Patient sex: F
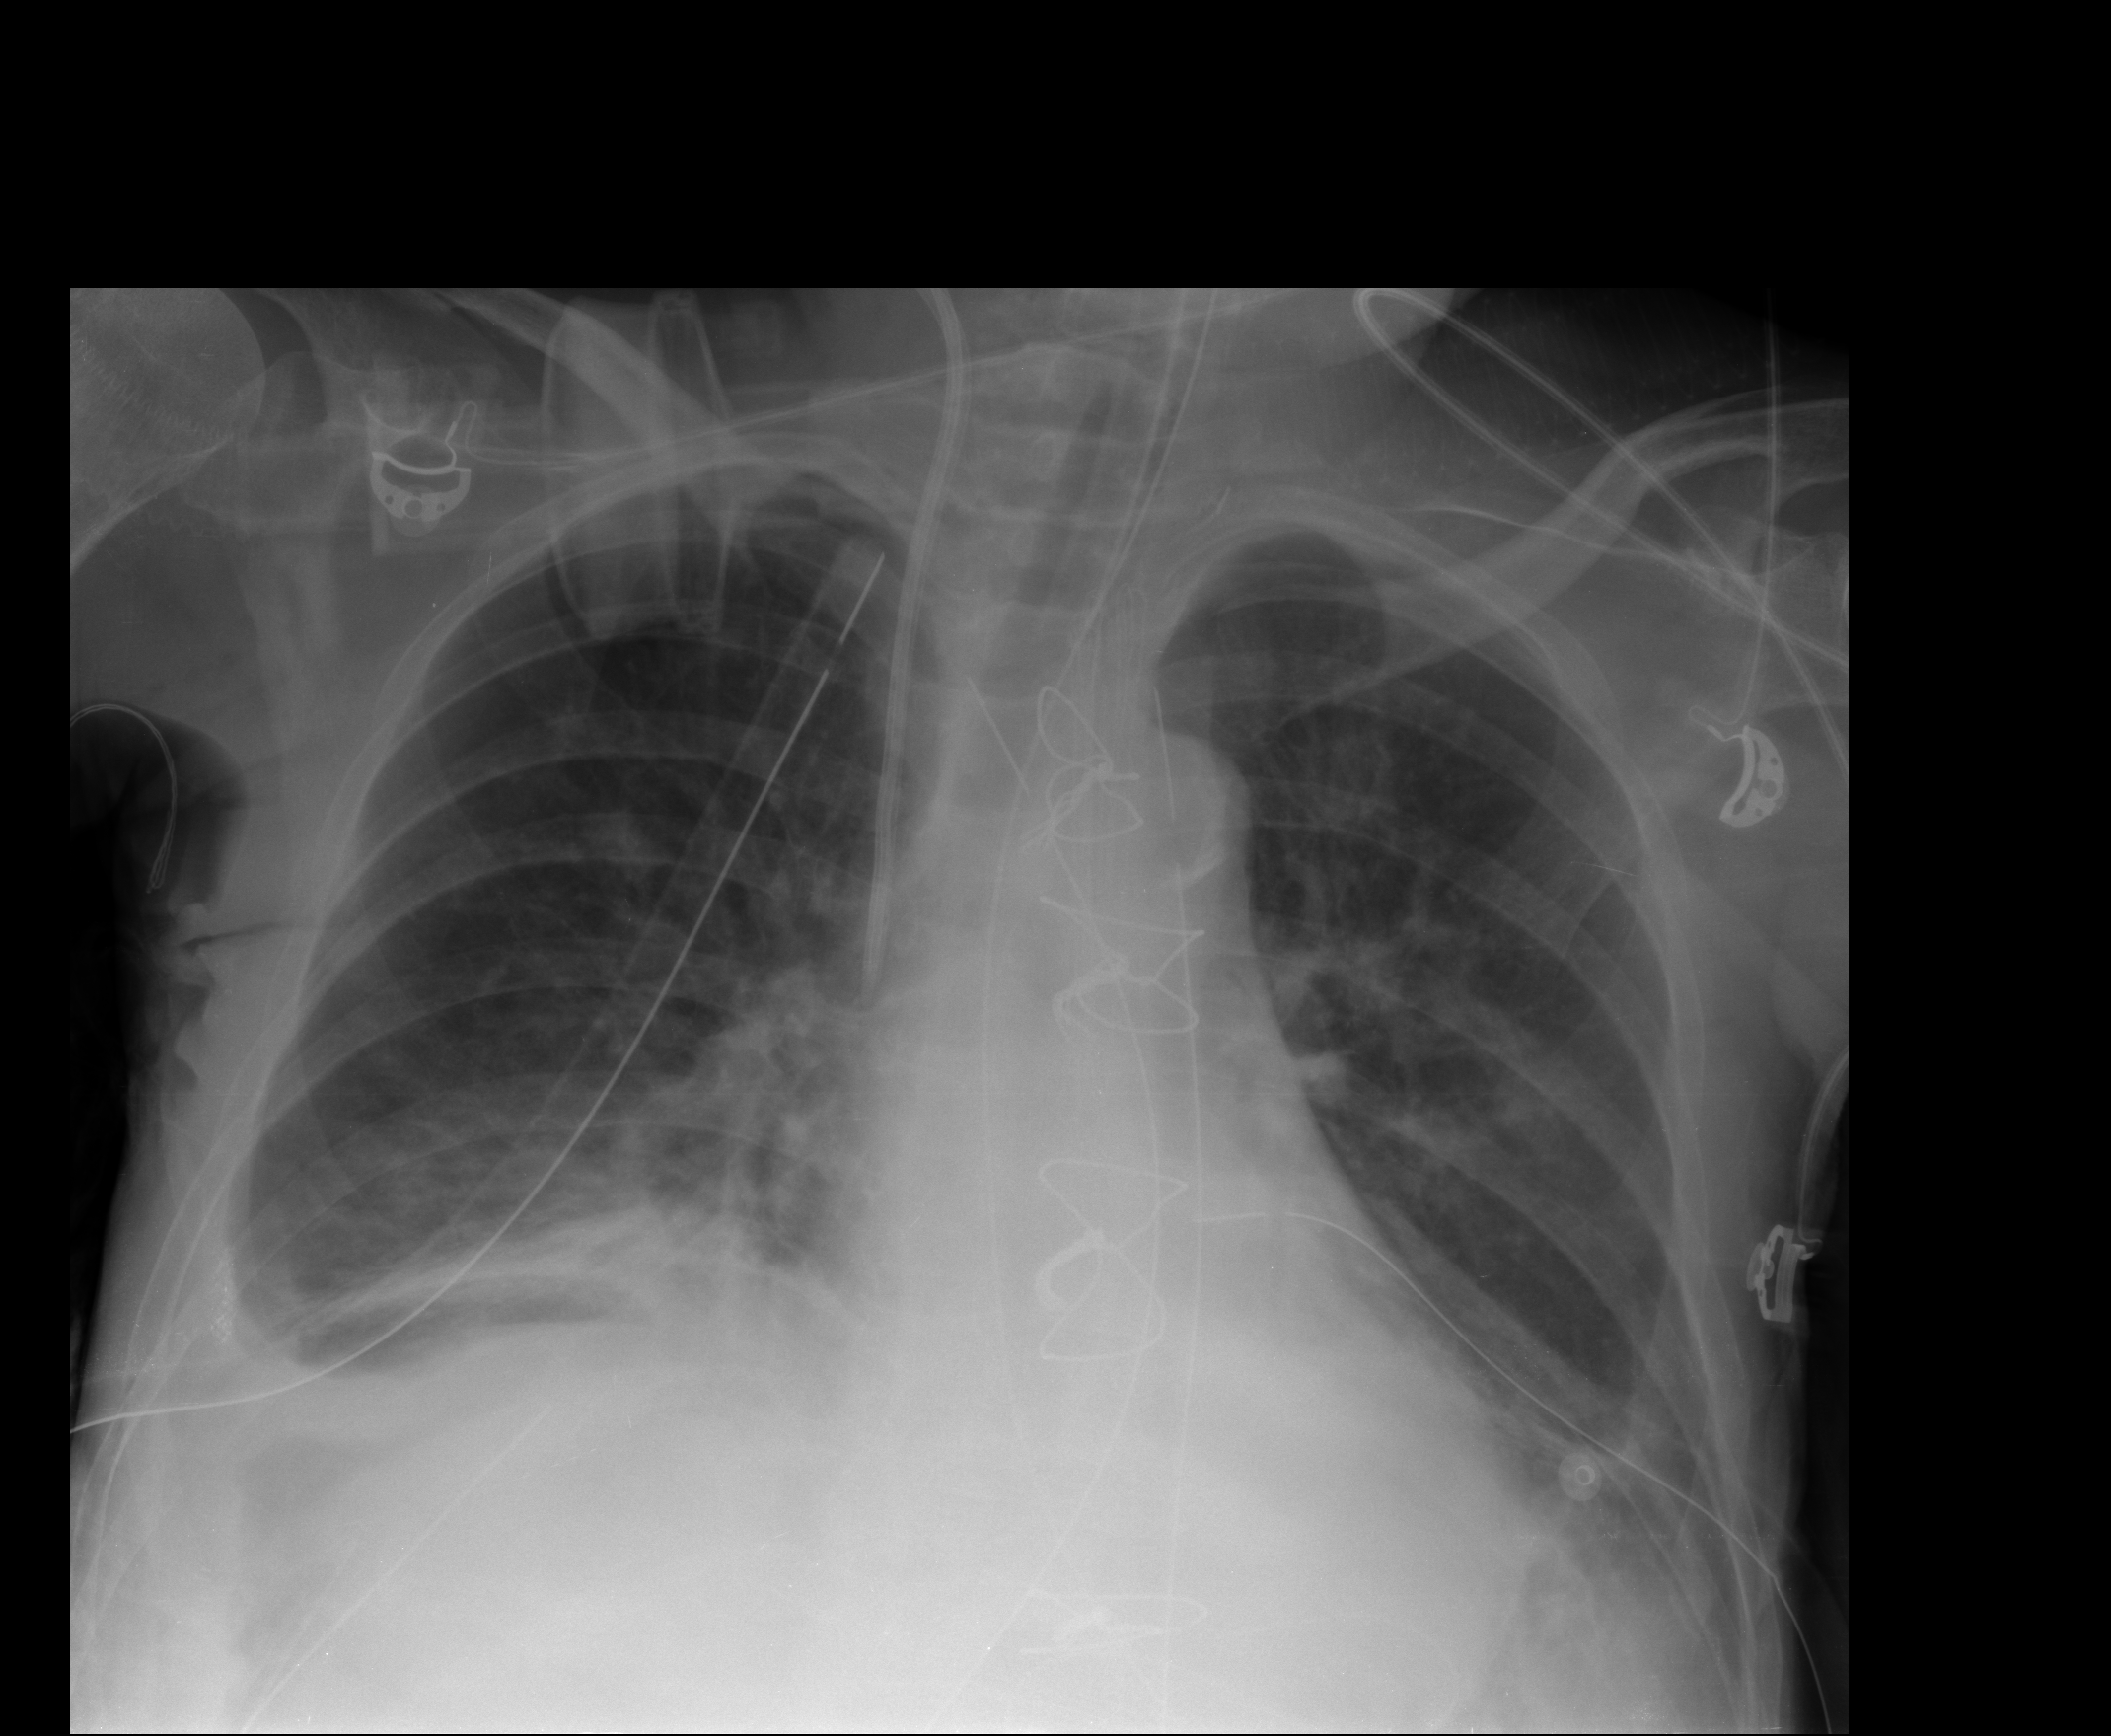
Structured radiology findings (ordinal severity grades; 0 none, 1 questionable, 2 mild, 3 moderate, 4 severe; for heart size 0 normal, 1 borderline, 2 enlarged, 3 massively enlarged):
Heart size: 0
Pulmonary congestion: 0
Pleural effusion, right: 2
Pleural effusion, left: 0
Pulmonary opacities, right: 0
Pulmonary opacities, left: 0
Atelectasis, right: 2
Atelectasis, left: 2